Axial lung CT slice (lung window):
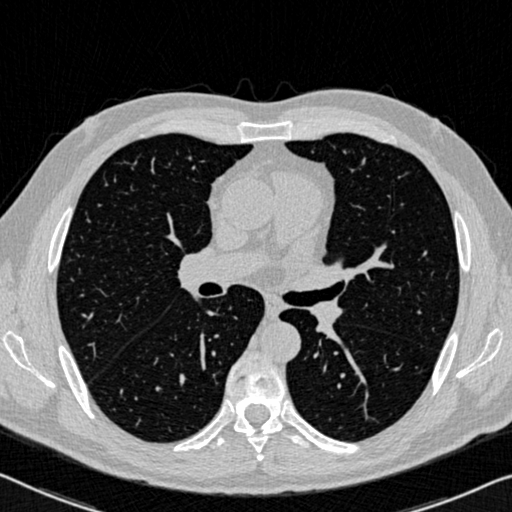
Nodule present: no